Field crop: tomato
Growth stage: 1
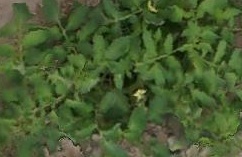
Species: tomato